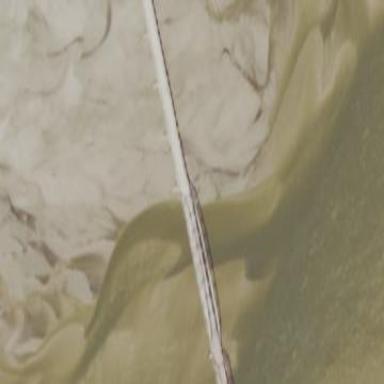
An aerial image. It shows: Man-made bridge.